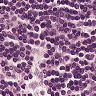
Metastatic tissue present: no